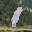
Label: 1